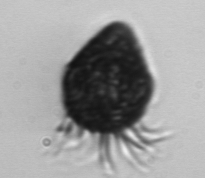
Label: Strombidium_morphotype2